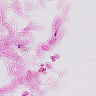
Metastatic tissue present: no